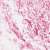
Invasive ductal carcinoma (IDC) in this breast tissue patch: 0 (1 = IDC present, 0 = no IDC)